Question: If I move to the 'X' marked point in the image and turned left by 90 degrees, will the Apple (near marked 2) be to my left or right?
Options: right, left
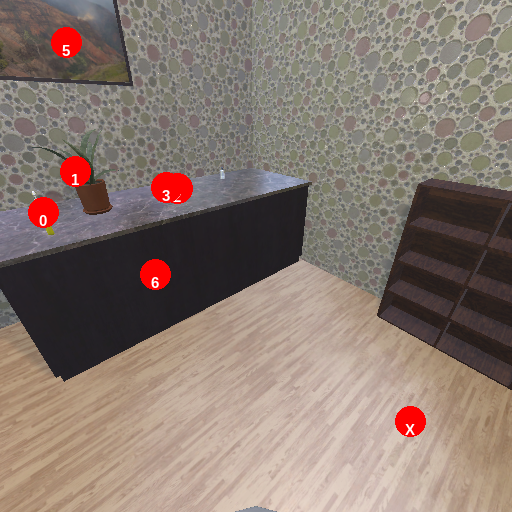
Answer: right